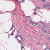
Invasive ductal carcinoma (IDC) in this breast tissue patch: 1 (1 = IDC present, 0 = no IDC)